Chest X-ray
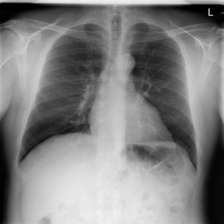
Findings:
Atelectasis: positive
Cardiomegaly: negative
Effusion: negative
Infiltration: negative
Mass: negative
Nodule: negative
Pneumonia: negative
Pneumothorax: negative
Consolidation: negative
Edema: negative
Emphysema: negative
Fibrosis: negative
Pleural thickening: negative
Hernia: negative